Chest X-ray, PA view. Patient: 59 years old, sex M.
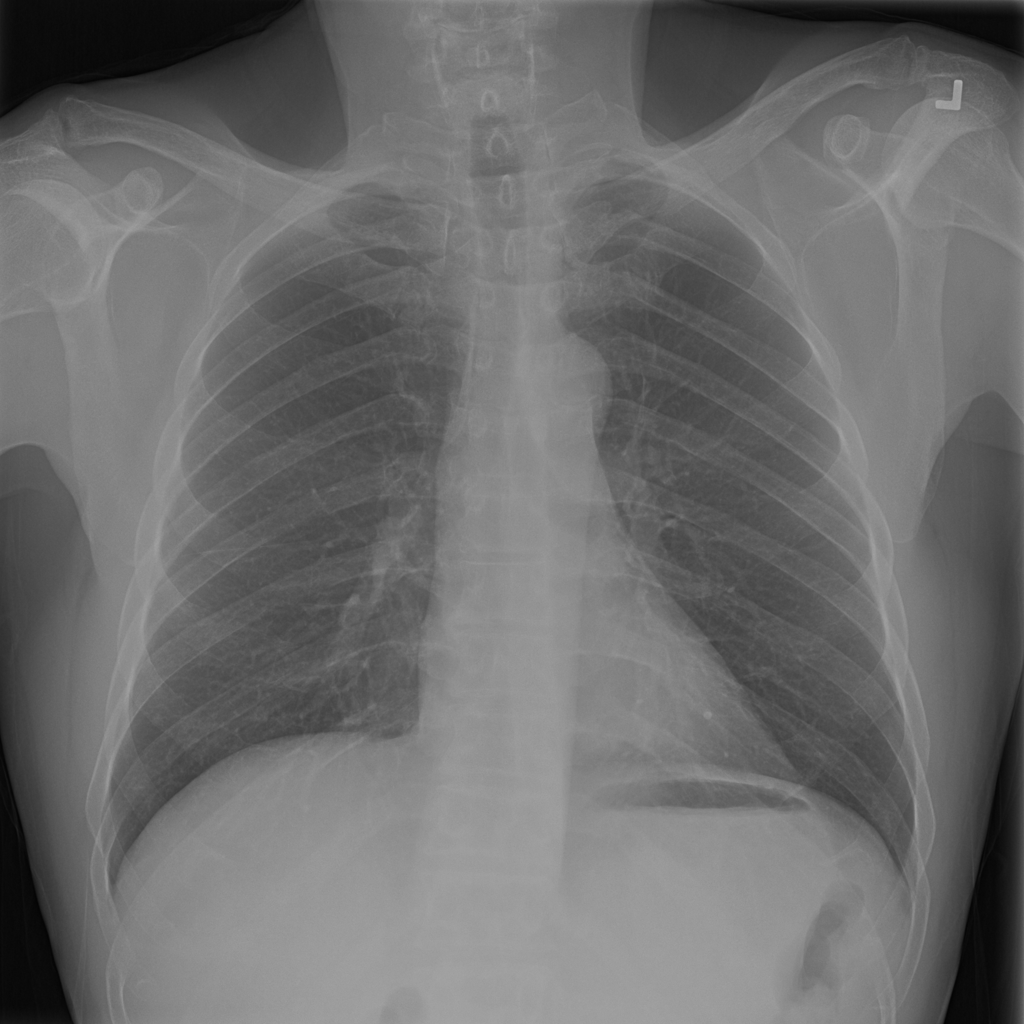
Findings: No Finding